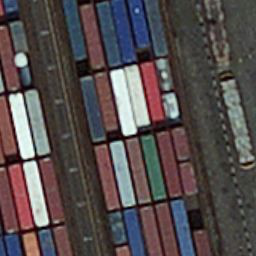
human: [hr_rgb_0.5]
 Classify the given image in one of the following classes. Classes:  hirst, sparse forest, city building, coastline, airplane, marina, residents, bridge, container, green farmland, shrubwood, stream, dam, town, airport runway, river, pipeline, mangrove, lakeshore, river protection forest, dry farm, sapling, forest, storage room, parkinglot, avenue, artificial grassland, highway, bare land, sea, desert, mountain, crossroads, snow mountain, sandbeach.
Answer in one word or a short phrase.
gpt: container